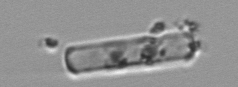
Label: Guinardia_delicatula